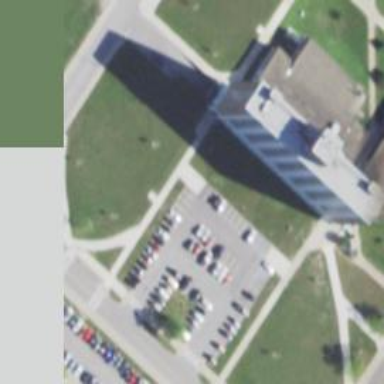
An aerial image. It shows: View of university building.